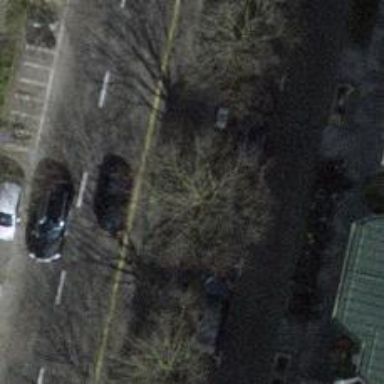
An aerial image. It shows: Tree-lined avenue.